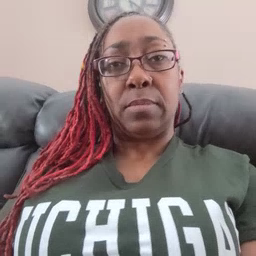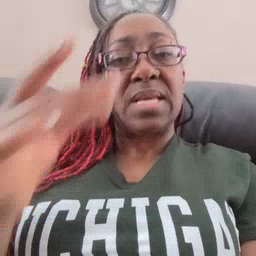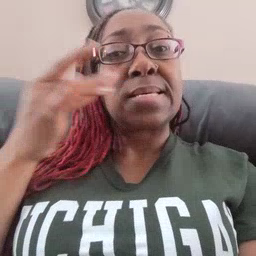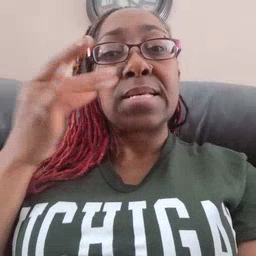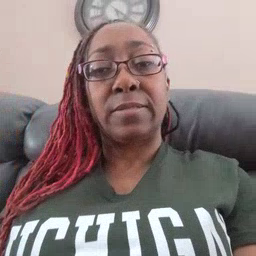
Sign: kitty